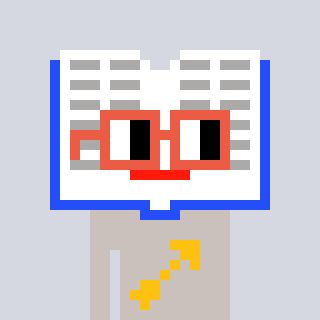
a pixel art character with square orange glasses, a dictionary-shaped head and a foggrey-colored body on a cool background